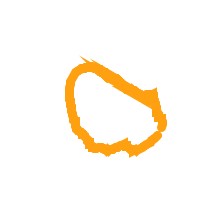
Shape: circle